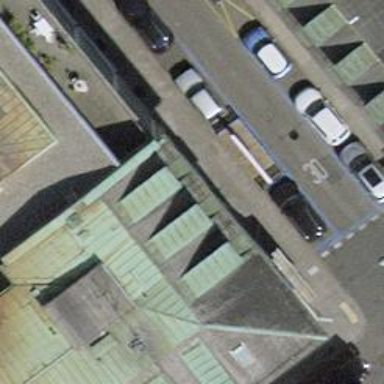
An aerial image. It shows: Cafe.